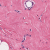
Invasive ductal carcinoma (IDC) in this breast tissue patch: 0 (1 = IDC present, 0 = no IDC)